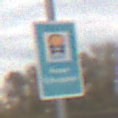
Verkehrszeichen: Wasserschutzgebiet
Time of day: MorningAfternoon
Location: Outdoor (Nature)
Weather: Overcast
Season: NotSpecified
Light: Natural